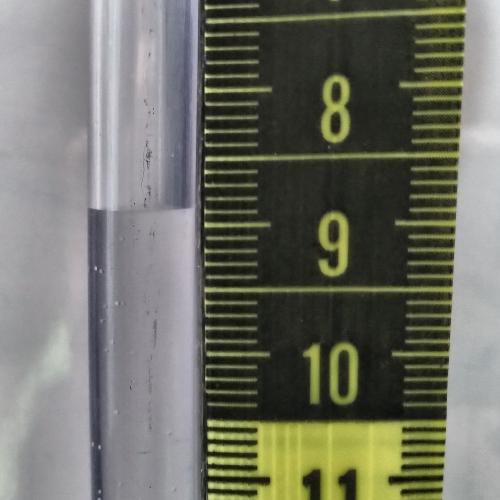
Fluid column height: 8.9 cm